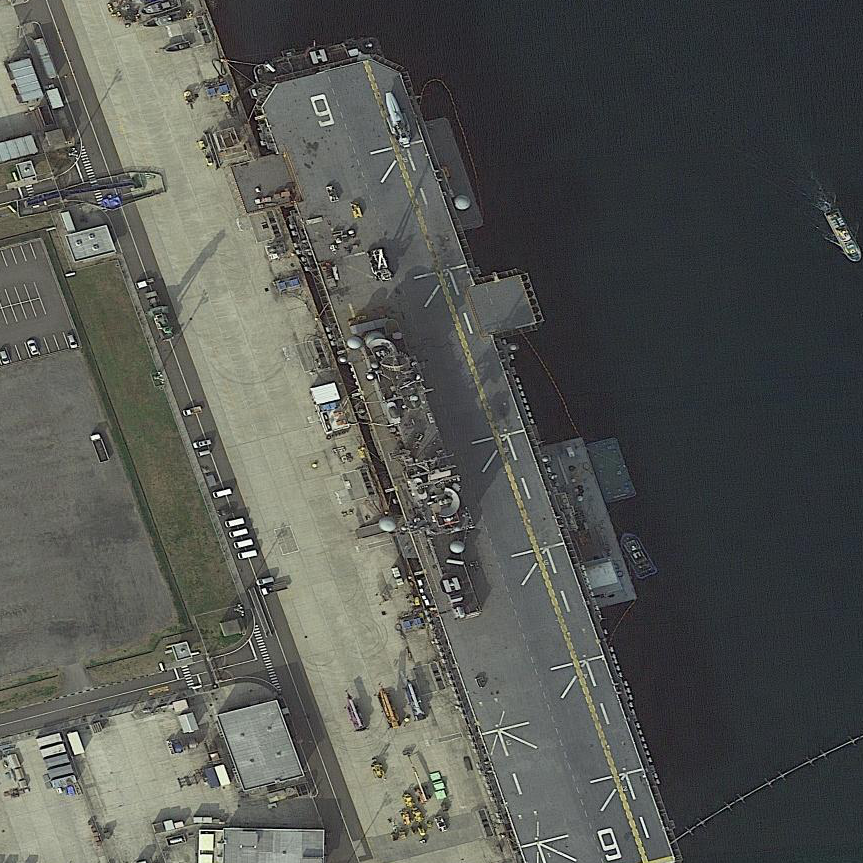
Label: assault